Question: I don't like that the <URL>:
How can I disable the display of the Health Indicator and the Code Cleanup command?

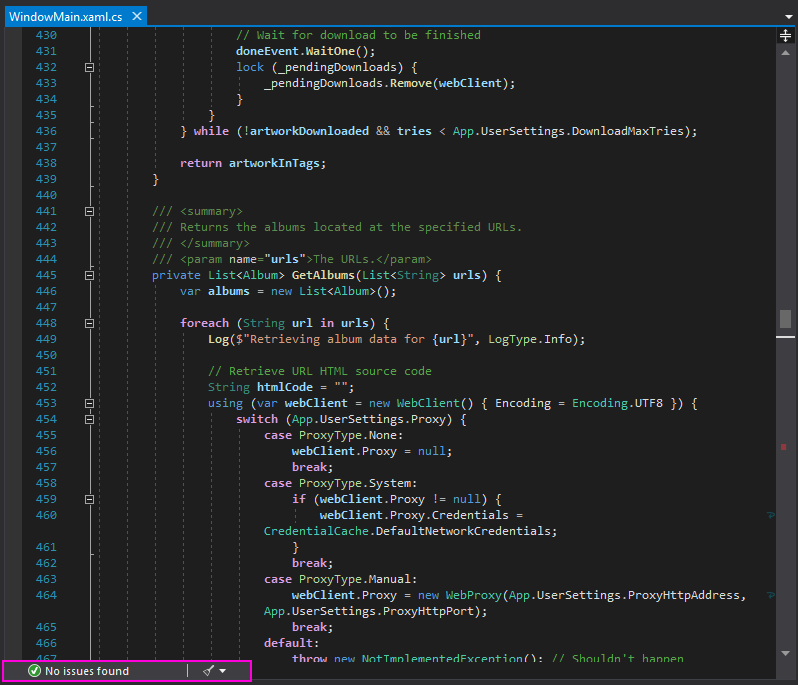
Answer: You can disable it by going to: Tools | Options -> Text Editor -> General and unchecking the "Show file health indicator" option.